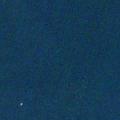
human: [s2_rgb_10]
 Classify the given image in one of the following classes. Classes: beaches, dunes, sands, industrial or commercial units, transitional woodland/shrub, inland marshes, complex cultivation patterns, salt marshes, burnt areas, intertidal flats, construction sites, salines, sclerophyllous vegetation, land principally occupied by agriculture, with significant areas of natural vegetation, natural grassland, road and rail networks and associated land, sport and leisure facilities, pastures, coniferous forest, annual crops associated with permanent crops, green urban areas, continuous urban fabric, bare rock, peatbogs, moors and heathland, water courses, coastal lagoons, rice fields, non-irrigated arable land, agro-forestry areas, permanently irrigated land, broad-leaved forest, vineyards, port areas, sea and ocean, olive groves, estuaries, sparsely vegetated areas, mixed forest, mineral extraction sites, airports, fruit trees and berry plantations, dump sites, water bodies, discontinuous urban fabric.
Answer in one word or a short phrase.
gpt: sea and ocean